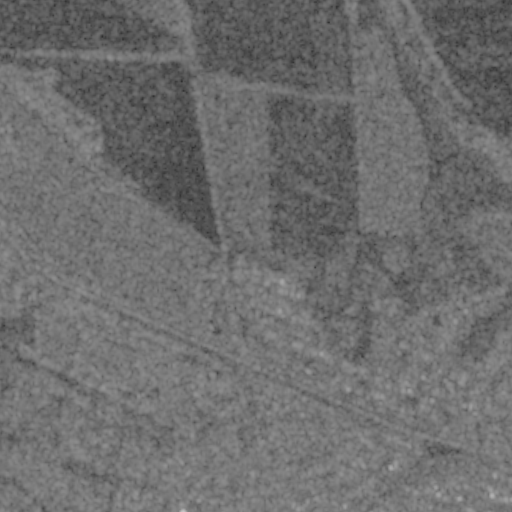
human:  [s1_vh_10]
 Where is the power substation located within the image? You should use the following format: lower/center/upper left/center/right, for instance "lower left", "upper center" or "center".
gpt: The power substation is located in the center right of the image.
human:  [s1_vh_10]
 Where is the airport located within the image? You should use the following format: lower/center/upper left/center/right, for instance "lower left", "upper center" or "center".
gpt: There is no airport in the image.

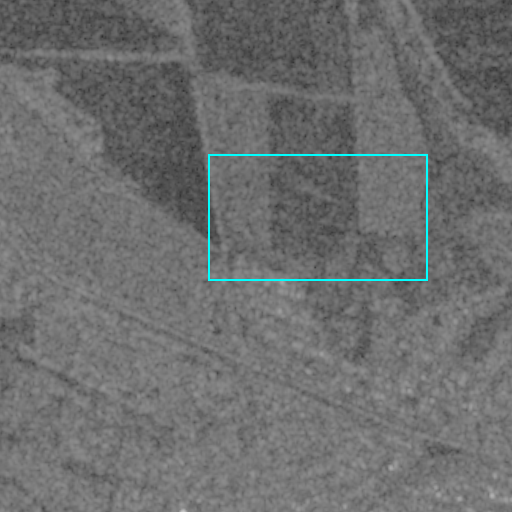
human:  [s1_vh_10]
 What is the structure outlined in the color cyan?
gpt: The structure outlined in cyan is a crop field.
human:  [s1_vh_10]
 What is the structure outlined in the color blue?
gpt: There is no blue outline.